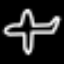
Label: airplane